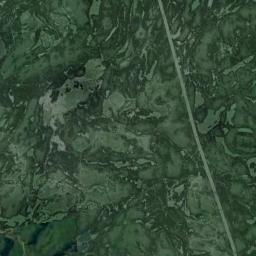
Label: wetland